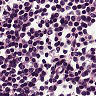
Metastatic tissue present: no